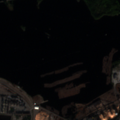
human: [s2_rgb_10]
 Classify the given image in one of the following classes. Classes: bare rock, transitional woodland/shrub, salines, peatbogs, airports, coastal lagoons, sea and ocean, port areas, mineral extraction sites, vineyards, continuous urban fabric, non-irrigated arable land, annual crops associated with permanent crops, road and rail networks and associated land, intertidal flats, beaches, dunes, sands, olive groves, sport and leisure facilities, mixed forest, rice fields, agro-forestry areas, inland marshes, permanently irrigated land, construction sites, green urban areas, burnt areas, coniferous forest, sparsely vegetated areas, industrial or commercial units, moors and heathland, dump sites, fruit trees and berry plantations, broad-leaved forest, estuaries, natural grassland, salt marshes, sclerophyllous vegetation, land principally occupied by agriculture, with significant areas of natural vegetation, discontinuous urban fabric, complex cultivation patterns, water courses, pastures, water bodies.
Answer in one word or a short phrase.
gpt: industrial or commercial units, mixed forest, water bodies